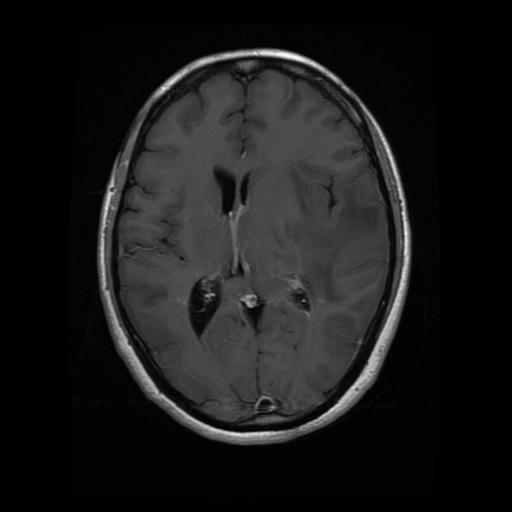
Label: glioma